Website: apple
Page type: delivery-shipping
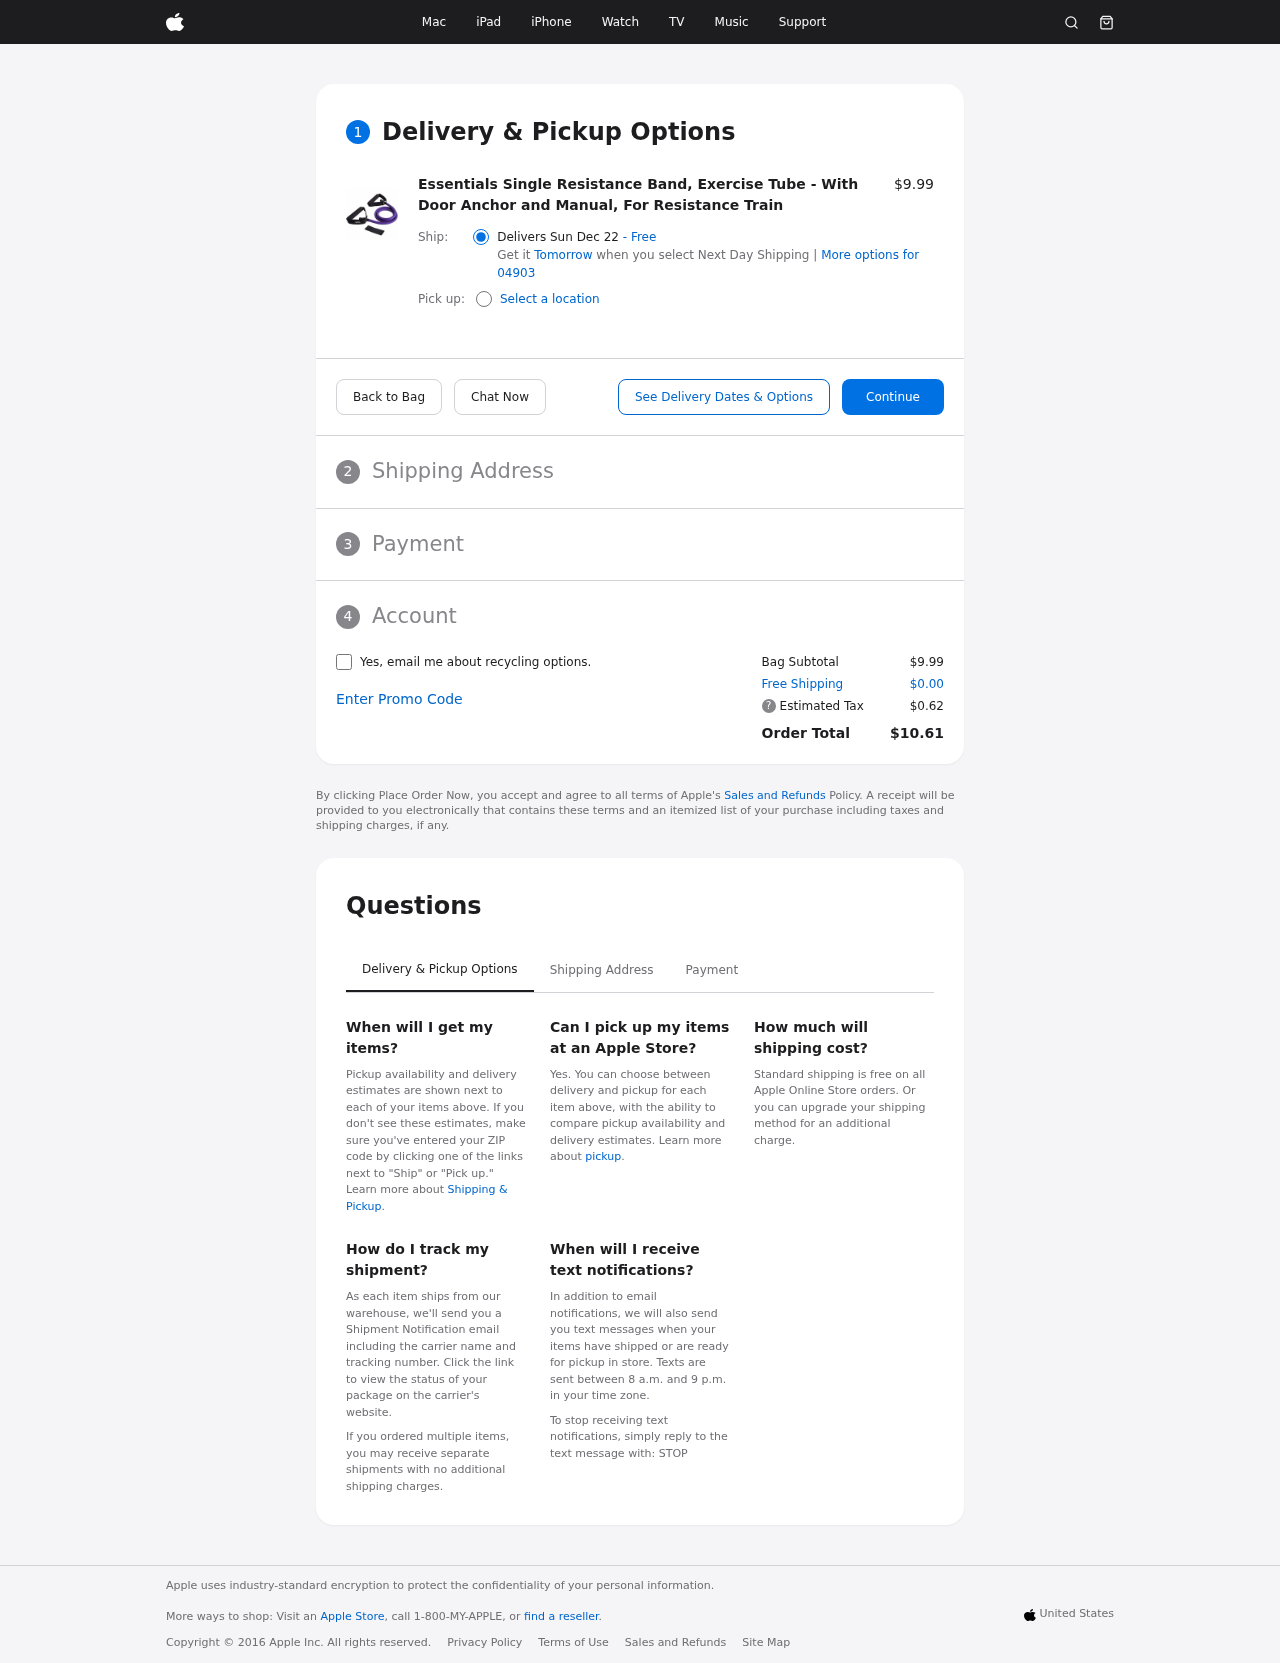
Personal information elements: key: PII_POSTCODE
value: More options for 04903
Product elements: key: PRODUCT1_NAME
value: Essentials Single Resistance Band, Exercise Tube - With Door Anchor and Manual, For Resistance Train
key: PRODUCT1_PRICE
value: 9.99
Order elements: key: ORDER_DELIVERY_DATE
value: Delivers Sun Dec 22
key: ORDER_SUBTOTAL
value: $9.99
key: ORDER_SHIPPING_COST
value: $0.00
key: ORDER_TAX
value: $0.62
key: ORDER_TOTAL
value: $10.61